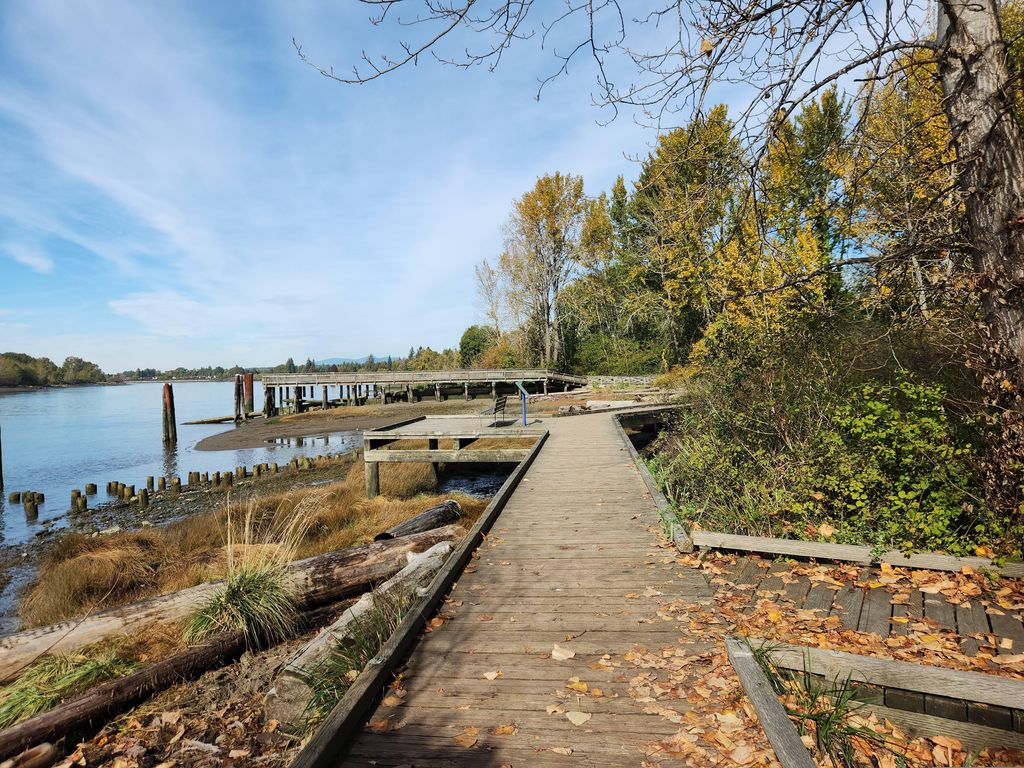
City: vancouver